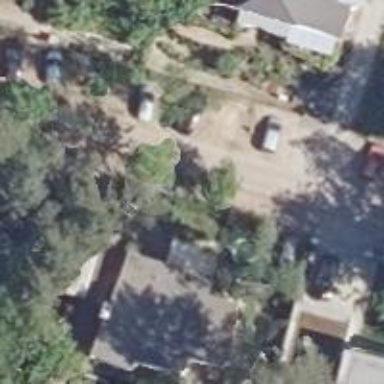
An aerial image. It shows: Residential road without sidewalk.